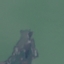
Label: SeaLake